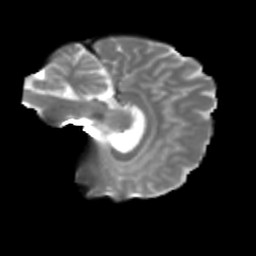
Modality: T2w
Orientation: sagittal
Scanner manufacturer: siemens
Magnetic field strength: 3 T
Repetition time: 4 s
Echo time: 0.0594 s